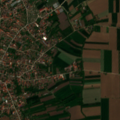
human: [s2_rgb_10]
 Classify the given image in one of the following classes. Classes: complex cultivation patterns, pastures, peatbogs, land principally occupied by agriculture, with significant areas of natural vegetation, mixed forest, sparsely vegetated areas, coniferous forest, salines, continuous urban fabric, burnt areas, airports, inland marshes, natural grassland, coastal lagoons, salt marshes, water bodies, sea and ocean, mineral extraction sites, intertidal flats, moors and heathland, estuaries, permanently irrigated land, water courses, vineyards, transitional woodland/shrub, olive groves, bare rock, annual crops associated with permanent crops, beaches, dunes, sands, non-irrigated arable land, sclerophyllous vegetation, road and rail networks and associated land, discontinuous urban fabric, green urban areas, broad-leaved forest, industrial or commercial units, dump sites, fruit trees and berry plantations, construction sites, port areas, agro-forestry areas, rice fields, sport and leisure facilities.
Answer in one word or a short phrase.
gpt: discontinuous urban fabric, non-irrigated arable land, complex cultivation patterns